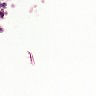
Metastatic tissue present: no